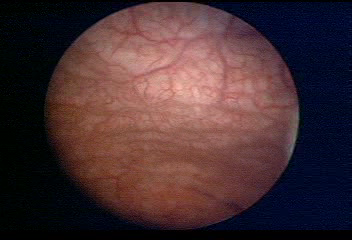
Modality: WLC
Class: Normal mucosa
Bladder cancer association: No